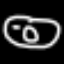
Label: donut